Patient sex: F
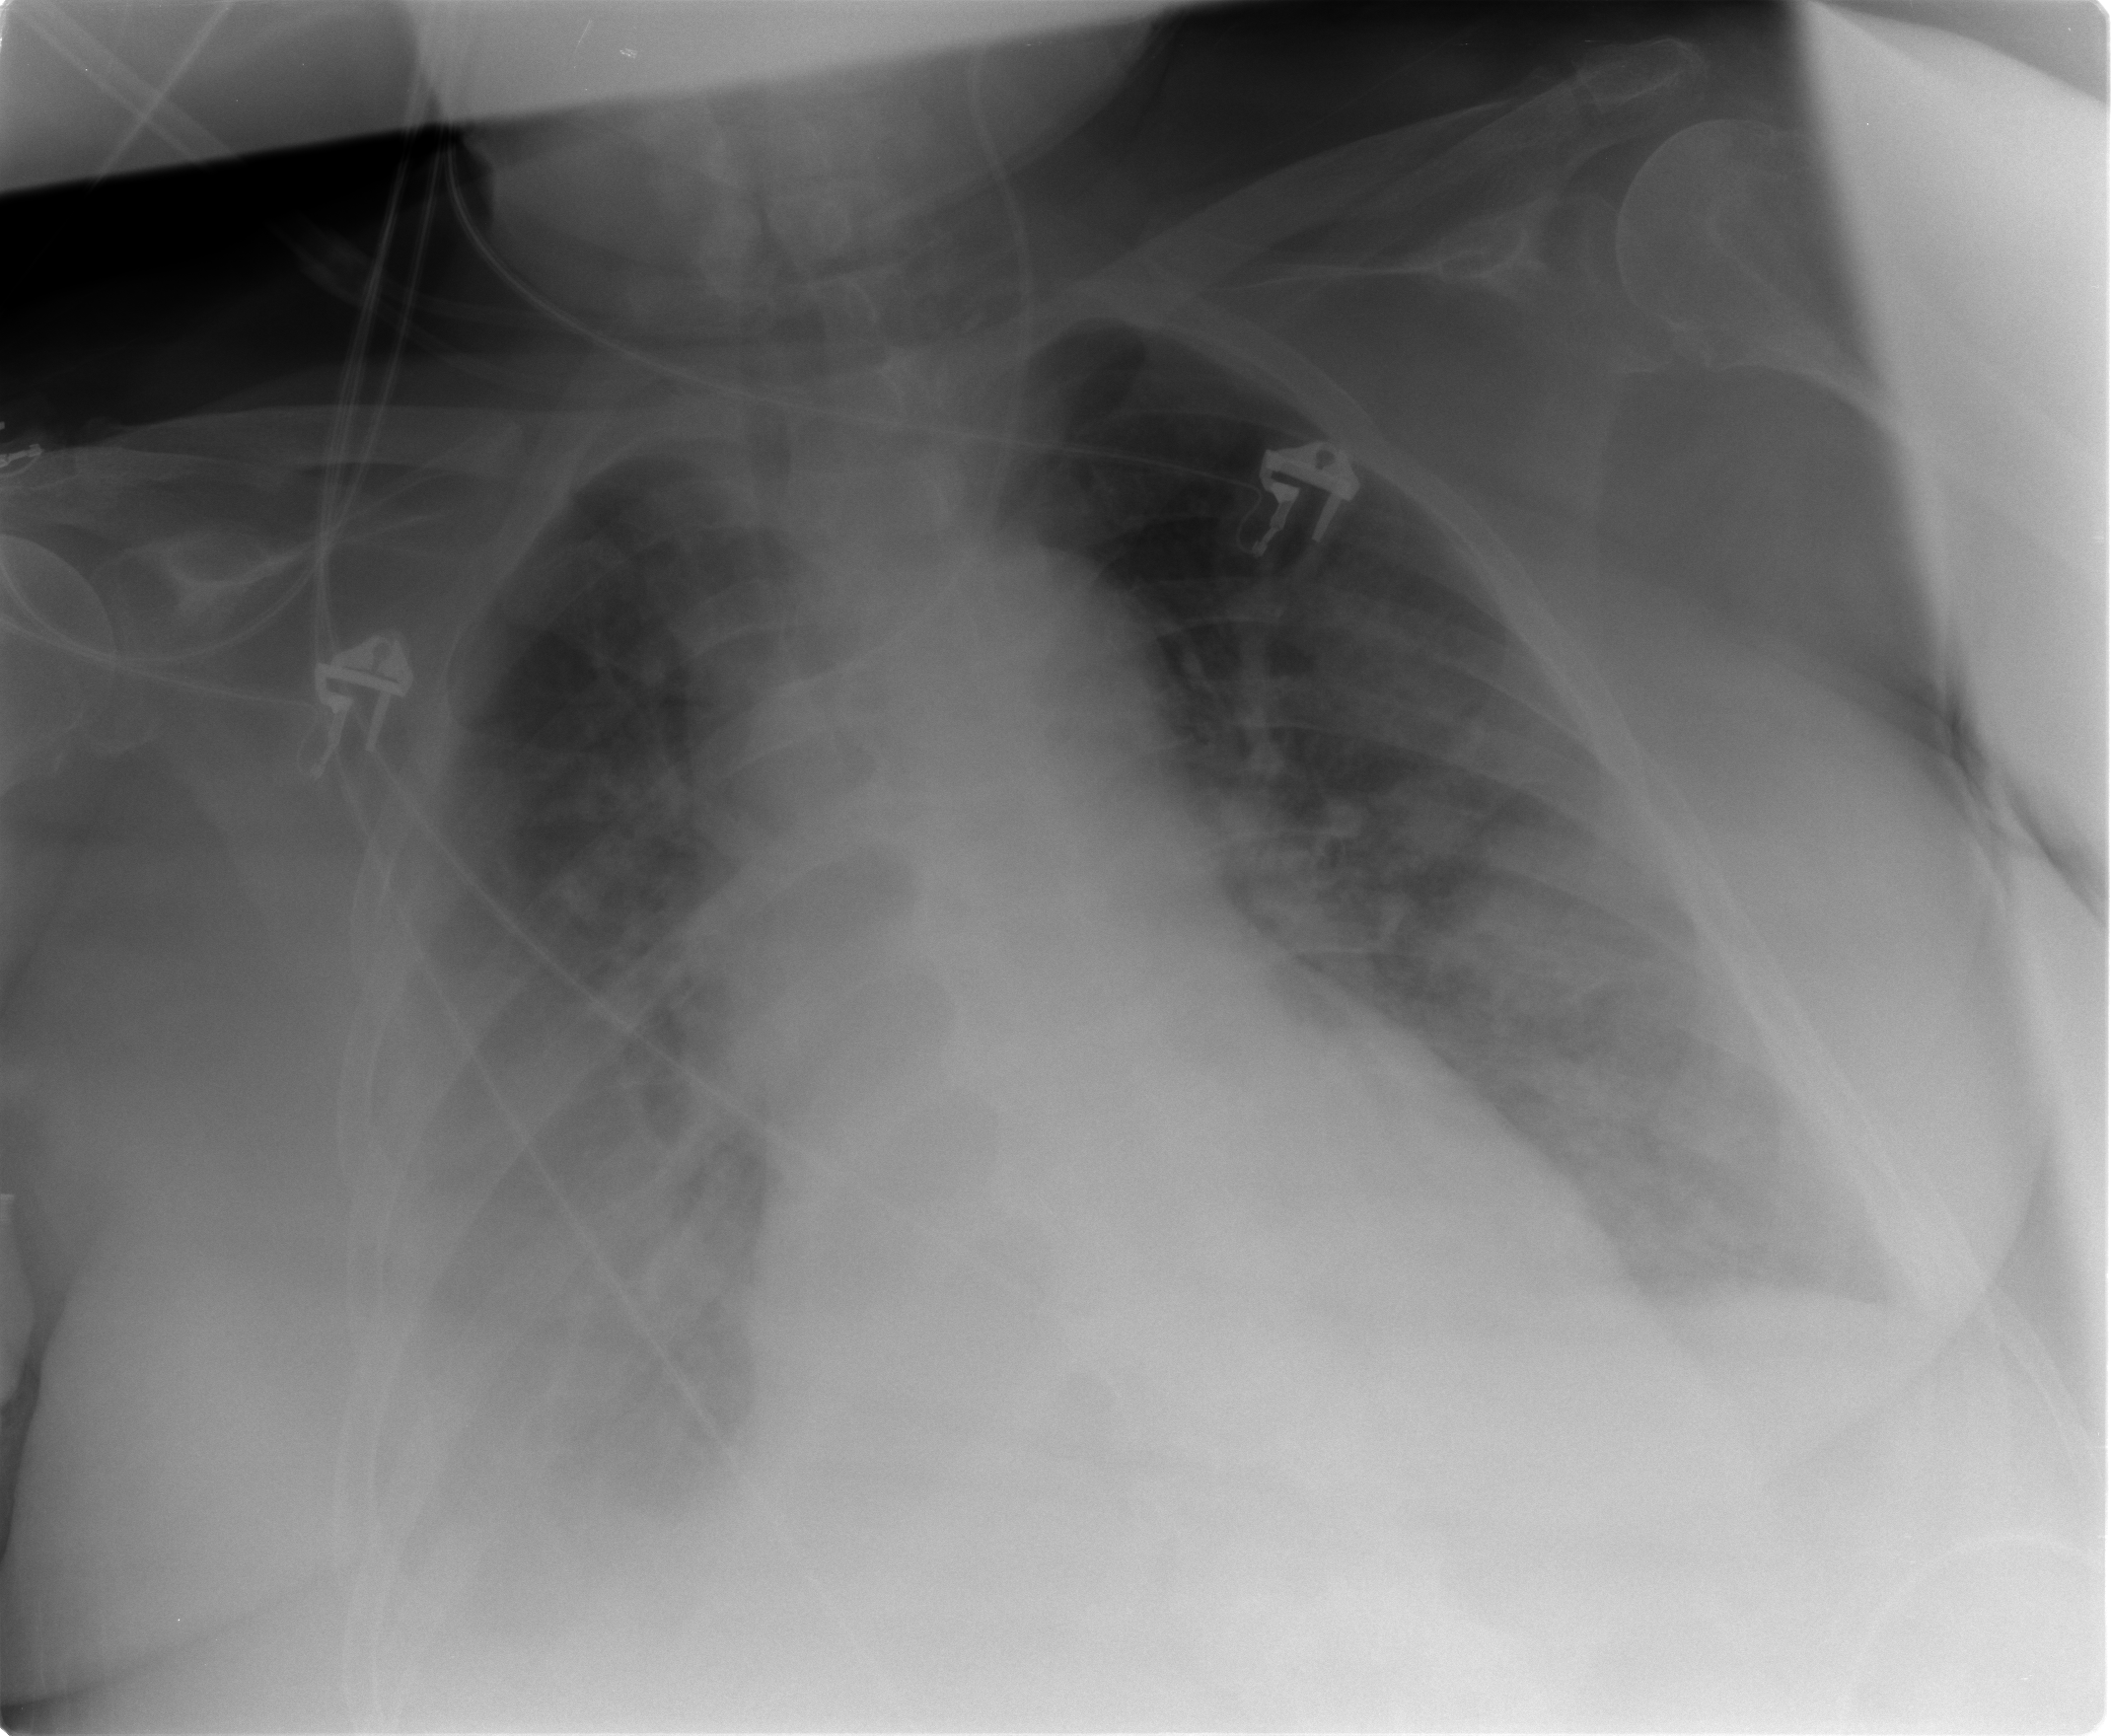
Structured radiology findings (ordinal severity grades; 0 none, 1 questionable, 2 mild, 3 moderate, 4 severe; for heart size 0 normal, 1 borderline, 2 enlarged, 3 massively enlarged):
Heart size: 0
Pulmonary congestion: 2
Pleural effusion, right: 3
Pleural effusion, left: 3
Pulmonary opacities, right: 2
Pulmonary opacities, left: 2
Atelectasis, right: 3
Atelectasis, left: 2